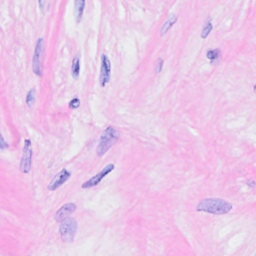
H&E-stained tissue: Breast